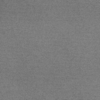
Label: dusty